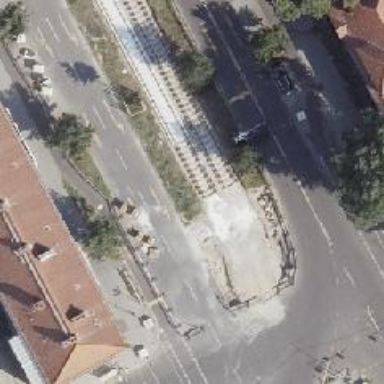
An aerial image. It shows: Uncontrolled tram crossing.